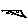
Label: triangle